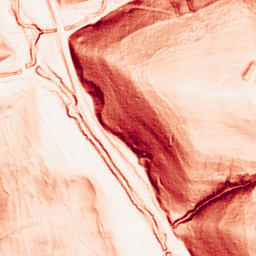
Category: morphological
Decomposition family: morphological_gradient
Decomposition parameters: size: 3
shape: square
Upsampling method: quadratic
Upsampling parameters: scale: 2
Upsampling scale: 2